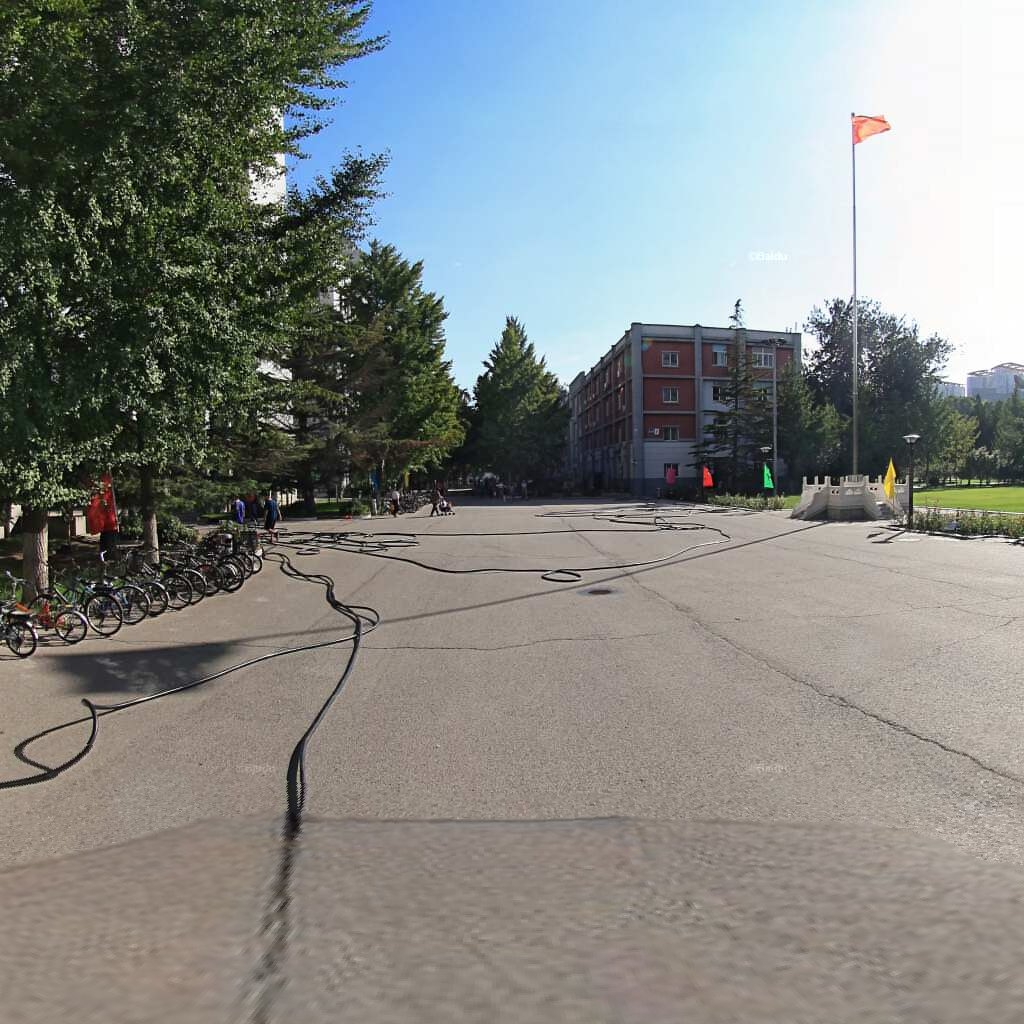
Region: Haidian
Road damage annotations: transverse crack, transverse crack, longitudinal crack, transverse crack, longitudinal crack, longitudinal crack